Aerial crown-view tile of a tropical tree (Barro Colorado Island, Panama), acquired 20250217:
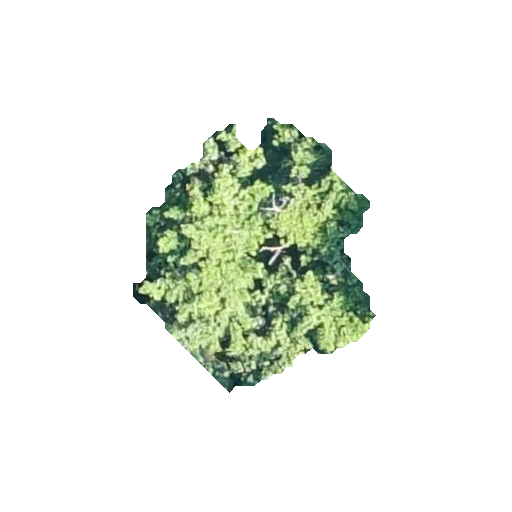
Species: Tabernaemontana arborea
GBIF accepted scientific name: Tabernaemontana arborea
Crown area: 64.041 m²